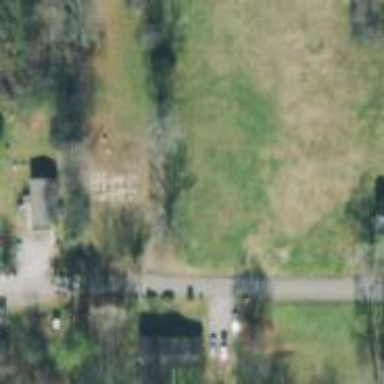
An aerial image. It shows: Graveyard used as cemetery.